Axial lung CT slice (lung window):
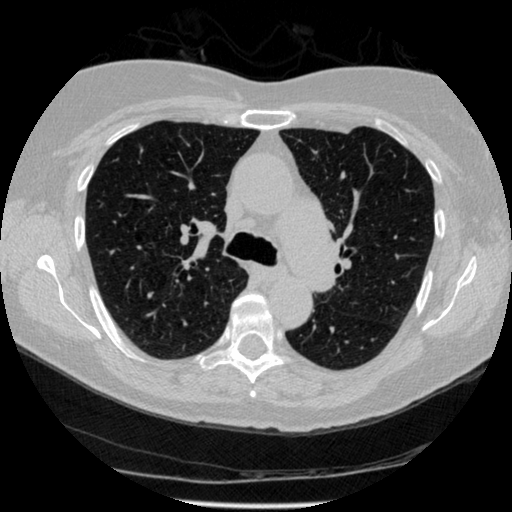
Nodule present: no